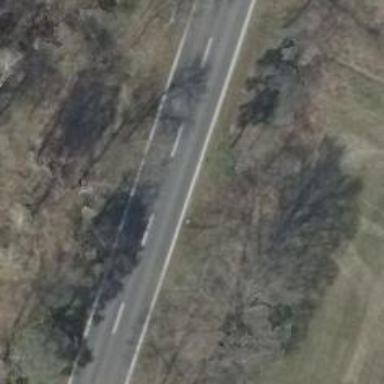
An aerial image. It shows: Secondary road with asphalt surface.